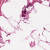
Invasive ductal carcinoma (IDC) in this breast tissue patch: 0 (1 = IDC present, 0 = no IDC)